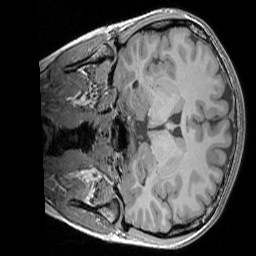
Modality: T1w
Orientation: coronal
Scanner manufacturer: siemens
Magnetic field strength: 3 T
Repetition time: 1.83 s
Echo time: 0.00303 s